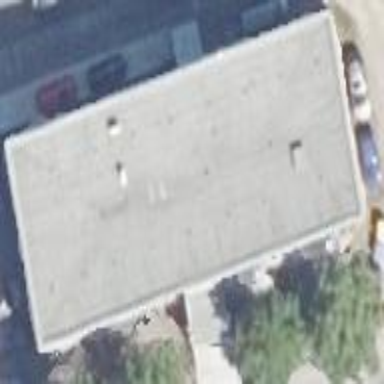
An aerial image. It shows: Government office building with flat gray roof.